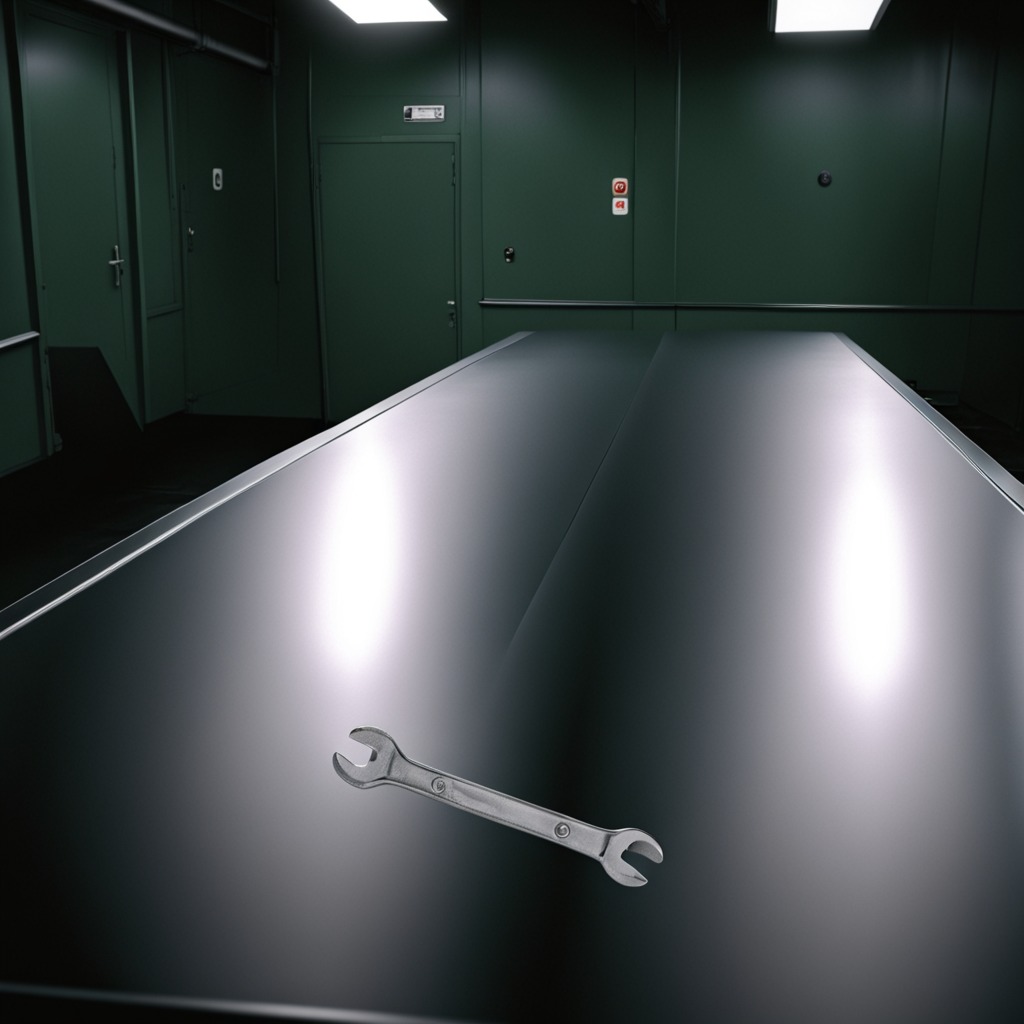
An wrench is lying on the clean empty table in a railway signal maintenance room lit by harsh overhead fluorescents.